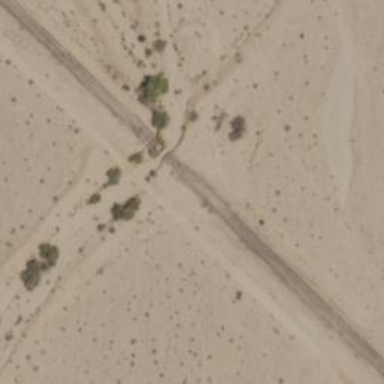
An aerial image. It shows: Deserted railway with bridge in ruins.